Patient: sex F, age 67
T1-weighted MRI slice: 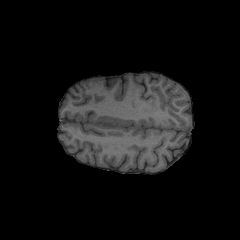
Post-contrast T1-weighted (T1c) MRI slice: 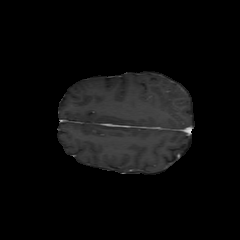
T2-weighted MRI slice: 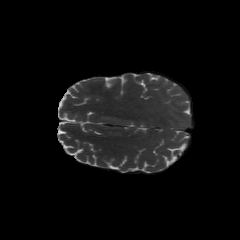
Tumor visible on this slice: no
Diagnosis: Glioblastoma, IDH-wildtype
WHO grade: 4